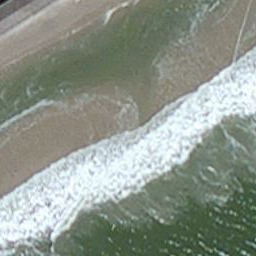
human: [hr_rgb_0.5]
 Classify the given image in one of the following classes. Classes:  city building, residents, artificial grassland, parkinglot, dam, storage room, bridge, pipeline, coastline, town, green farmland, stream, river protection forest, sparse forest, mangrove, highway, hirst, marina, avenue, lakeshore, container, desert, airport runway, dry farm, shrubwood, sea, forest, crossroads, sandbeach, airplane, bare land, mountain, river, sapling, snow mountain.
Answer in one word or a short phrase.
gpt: coastline